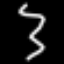
Label: squiggle